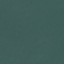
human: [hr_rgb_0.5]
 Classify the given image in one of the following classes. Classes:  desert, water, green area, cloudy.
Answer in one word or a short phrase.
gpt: water